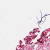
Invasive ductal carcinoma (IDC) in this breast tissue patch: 0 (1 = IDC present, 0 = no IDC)